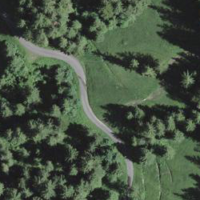
EUNIS habitat code: 44
Species observed at this site:
Petasites hybridus